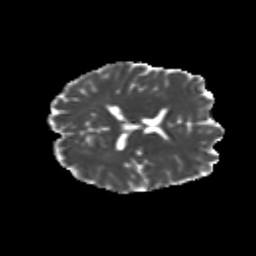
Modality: MD
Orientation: axial
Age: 21
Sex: male
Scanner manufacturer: siemens
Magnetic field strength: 3 T
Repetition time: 3.5 s
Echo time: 0.104 s